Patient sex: M
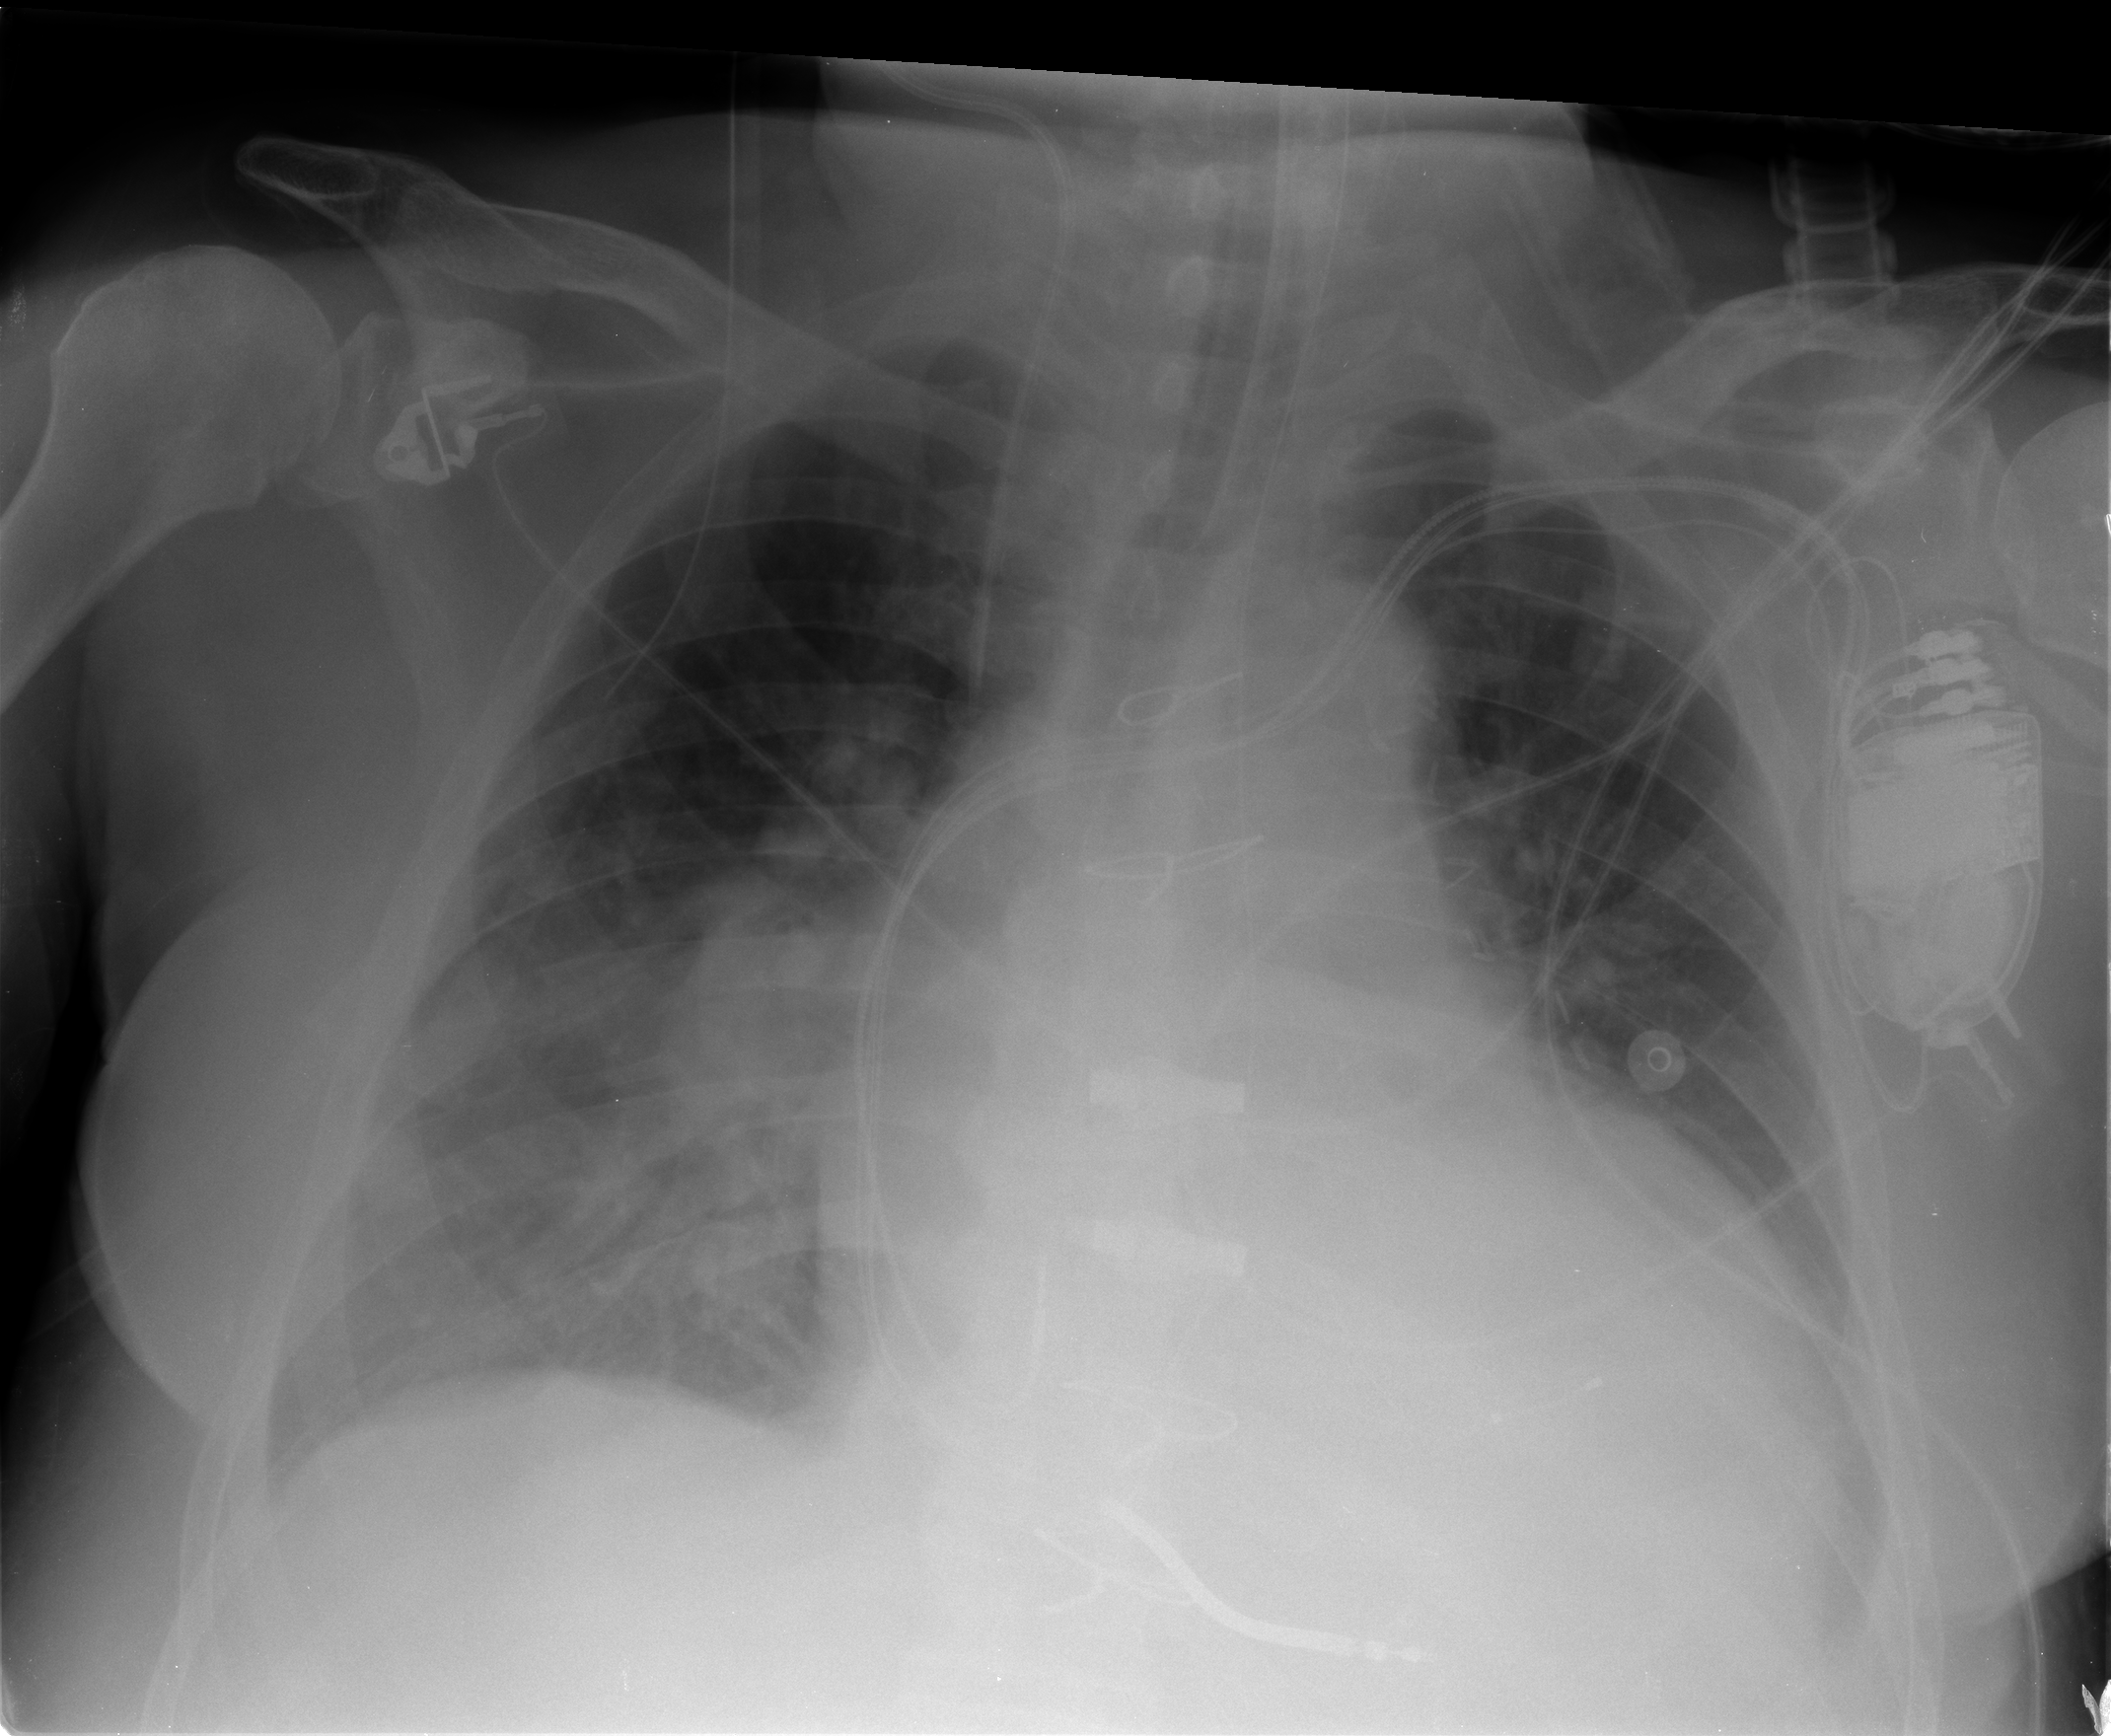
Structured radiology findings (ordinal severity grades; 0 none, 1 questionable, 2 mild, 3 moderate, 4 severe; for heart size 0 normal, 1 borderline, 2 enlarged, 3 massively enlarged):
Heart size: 3
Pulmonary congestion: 2
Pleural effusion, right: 2
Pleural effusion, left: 2
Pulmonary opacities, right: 1
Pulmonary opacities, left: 0
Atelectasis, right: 2
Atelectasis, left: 1